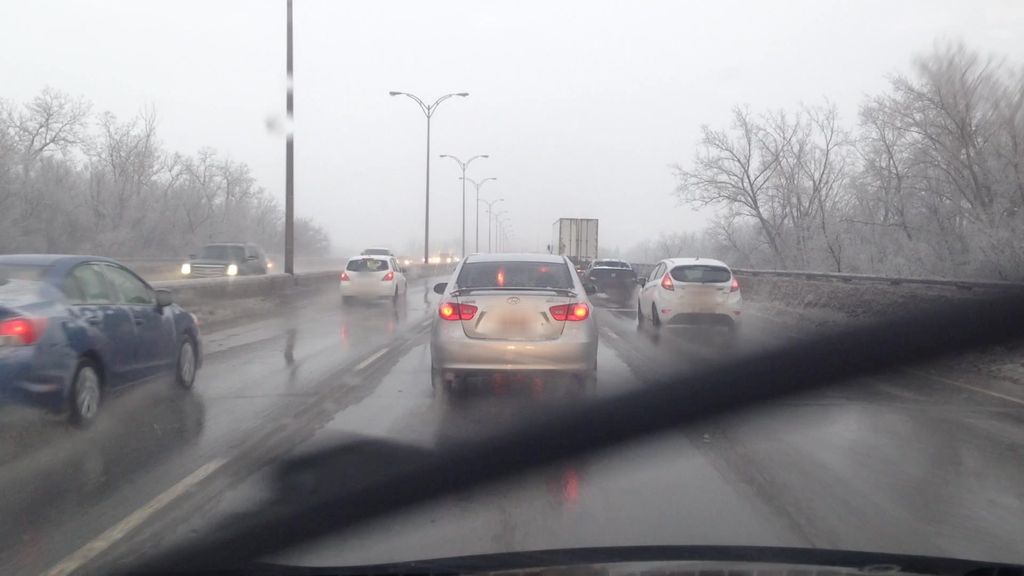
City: montreal